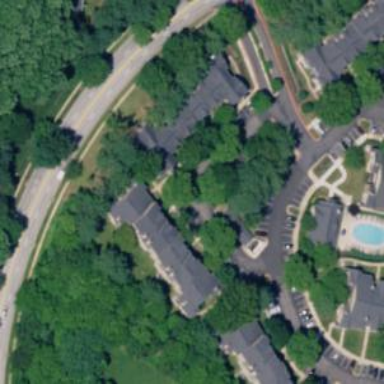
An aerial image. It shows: View of apartment building.